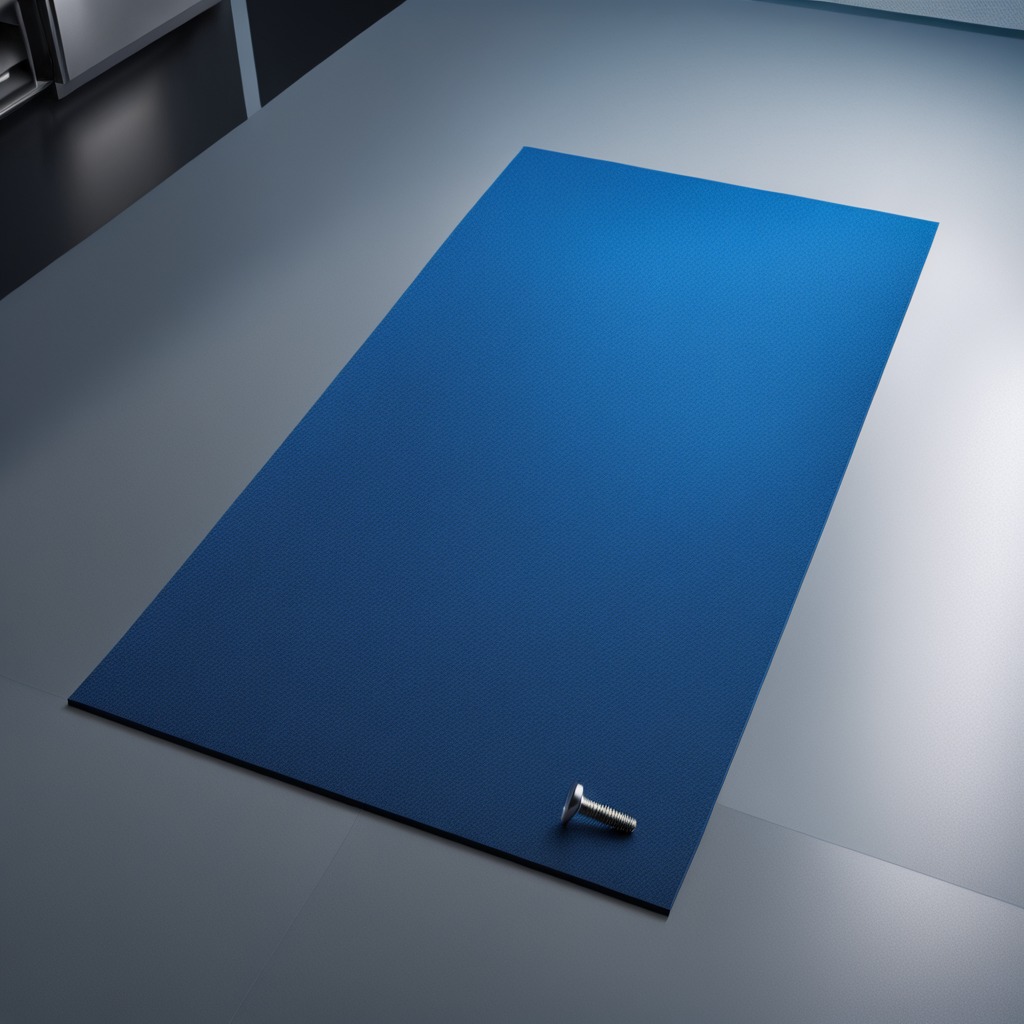
A metal screw lies on a clean granite tabletop covered with a blue rubber mat inside a workshop under bright overhead lighting crisp shadows high clarity worn but beneath the mat